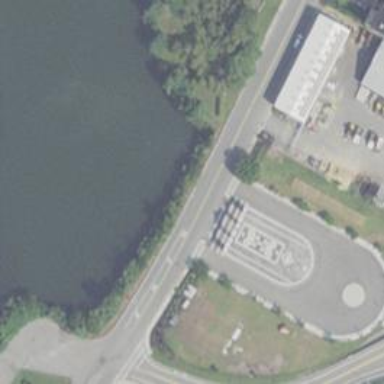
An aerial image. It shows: Parking area covered with asphalt.